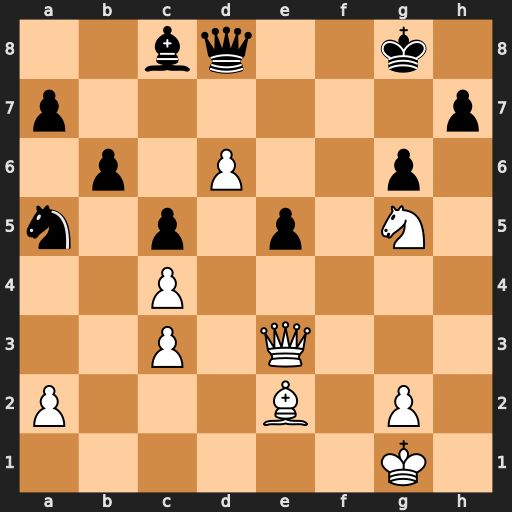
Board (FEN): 2bq2k1/p6p/1p1P2p1/n1p1p1N1/2P5/2P1Q3/P3B1P1/6K1
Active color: w
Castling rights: -
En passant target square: -
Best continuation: Qxe5 Nc6 Qd5+